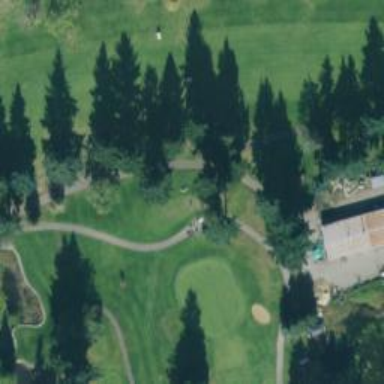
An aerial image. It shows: Path designated for golf carts.